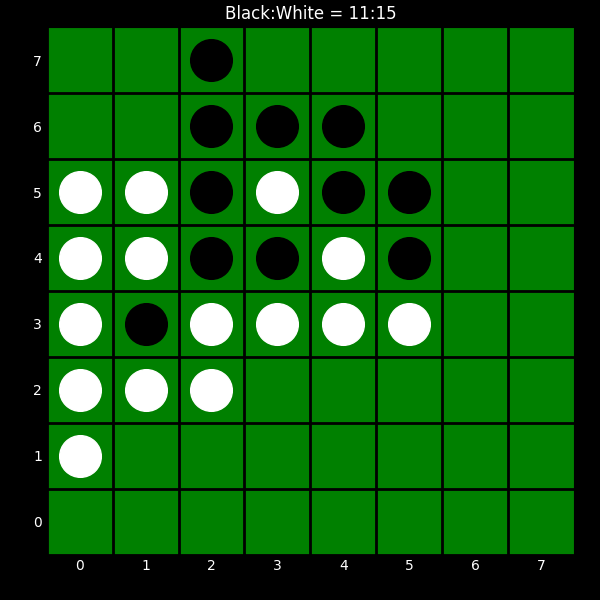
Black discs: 11
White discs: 15